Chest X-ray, AP view. Patient: 58 years old, sex F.
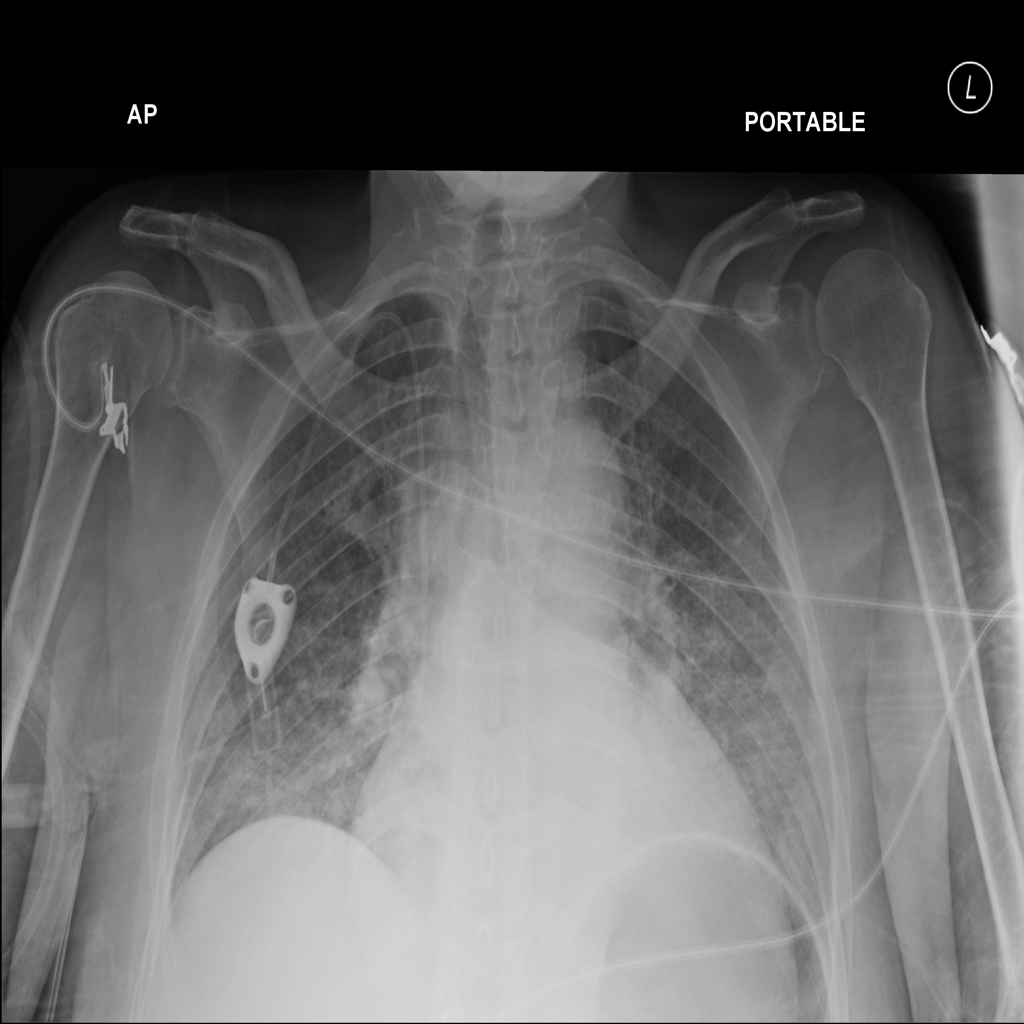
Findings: Infiltration